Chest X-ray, AP view. Patient: 43 years old, sex F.
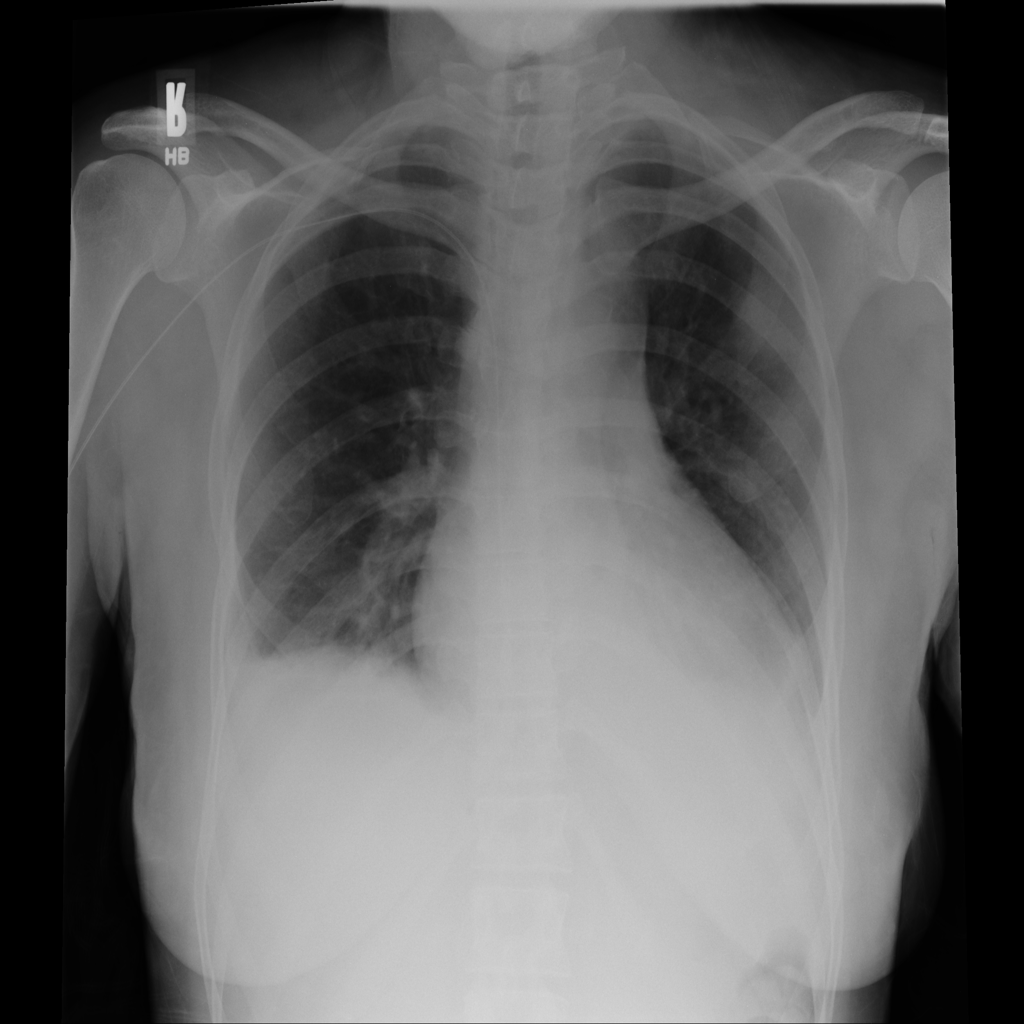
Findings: No Finding